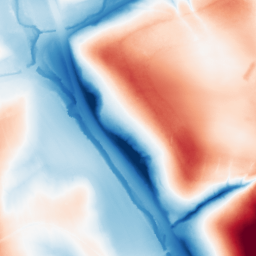
Category: classical
Decomposition family: gaussian_anisotropic
Decomposition parameters: sigma_x: 50
sigma_y: 20
Upsampling method: bspline
Upsampling parameters: scale: 8
Upsampling scale: 8